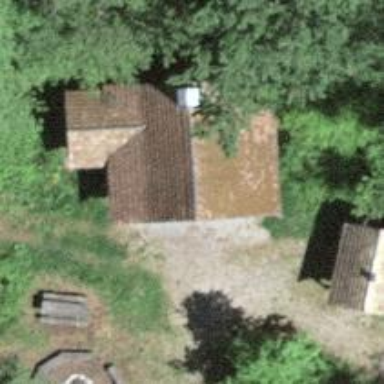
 providing place for outdoor activities."